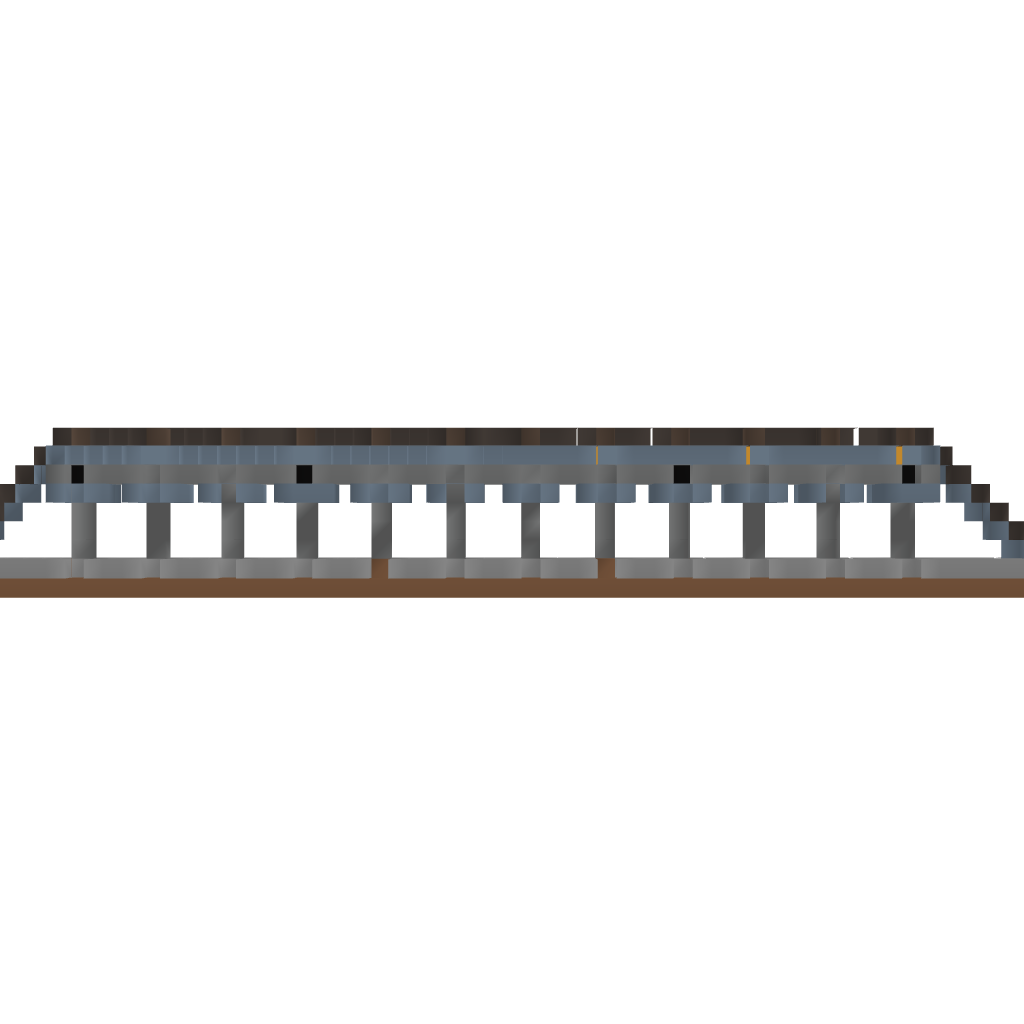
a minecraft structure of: Simple Minecart Bridge #1